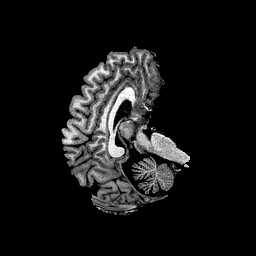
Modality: T1w
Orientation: axial
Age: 23
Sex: female
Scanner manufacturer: ge
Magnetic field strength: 3 T
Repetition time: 7.66 s
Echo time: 0.003476 s